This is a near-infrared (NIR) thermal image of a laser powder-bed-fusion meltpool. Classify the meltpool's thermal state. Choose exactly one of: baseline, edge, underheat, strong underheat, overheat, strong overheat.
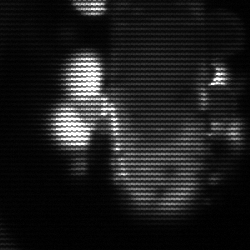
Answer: strong underheat